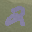
Label: 2